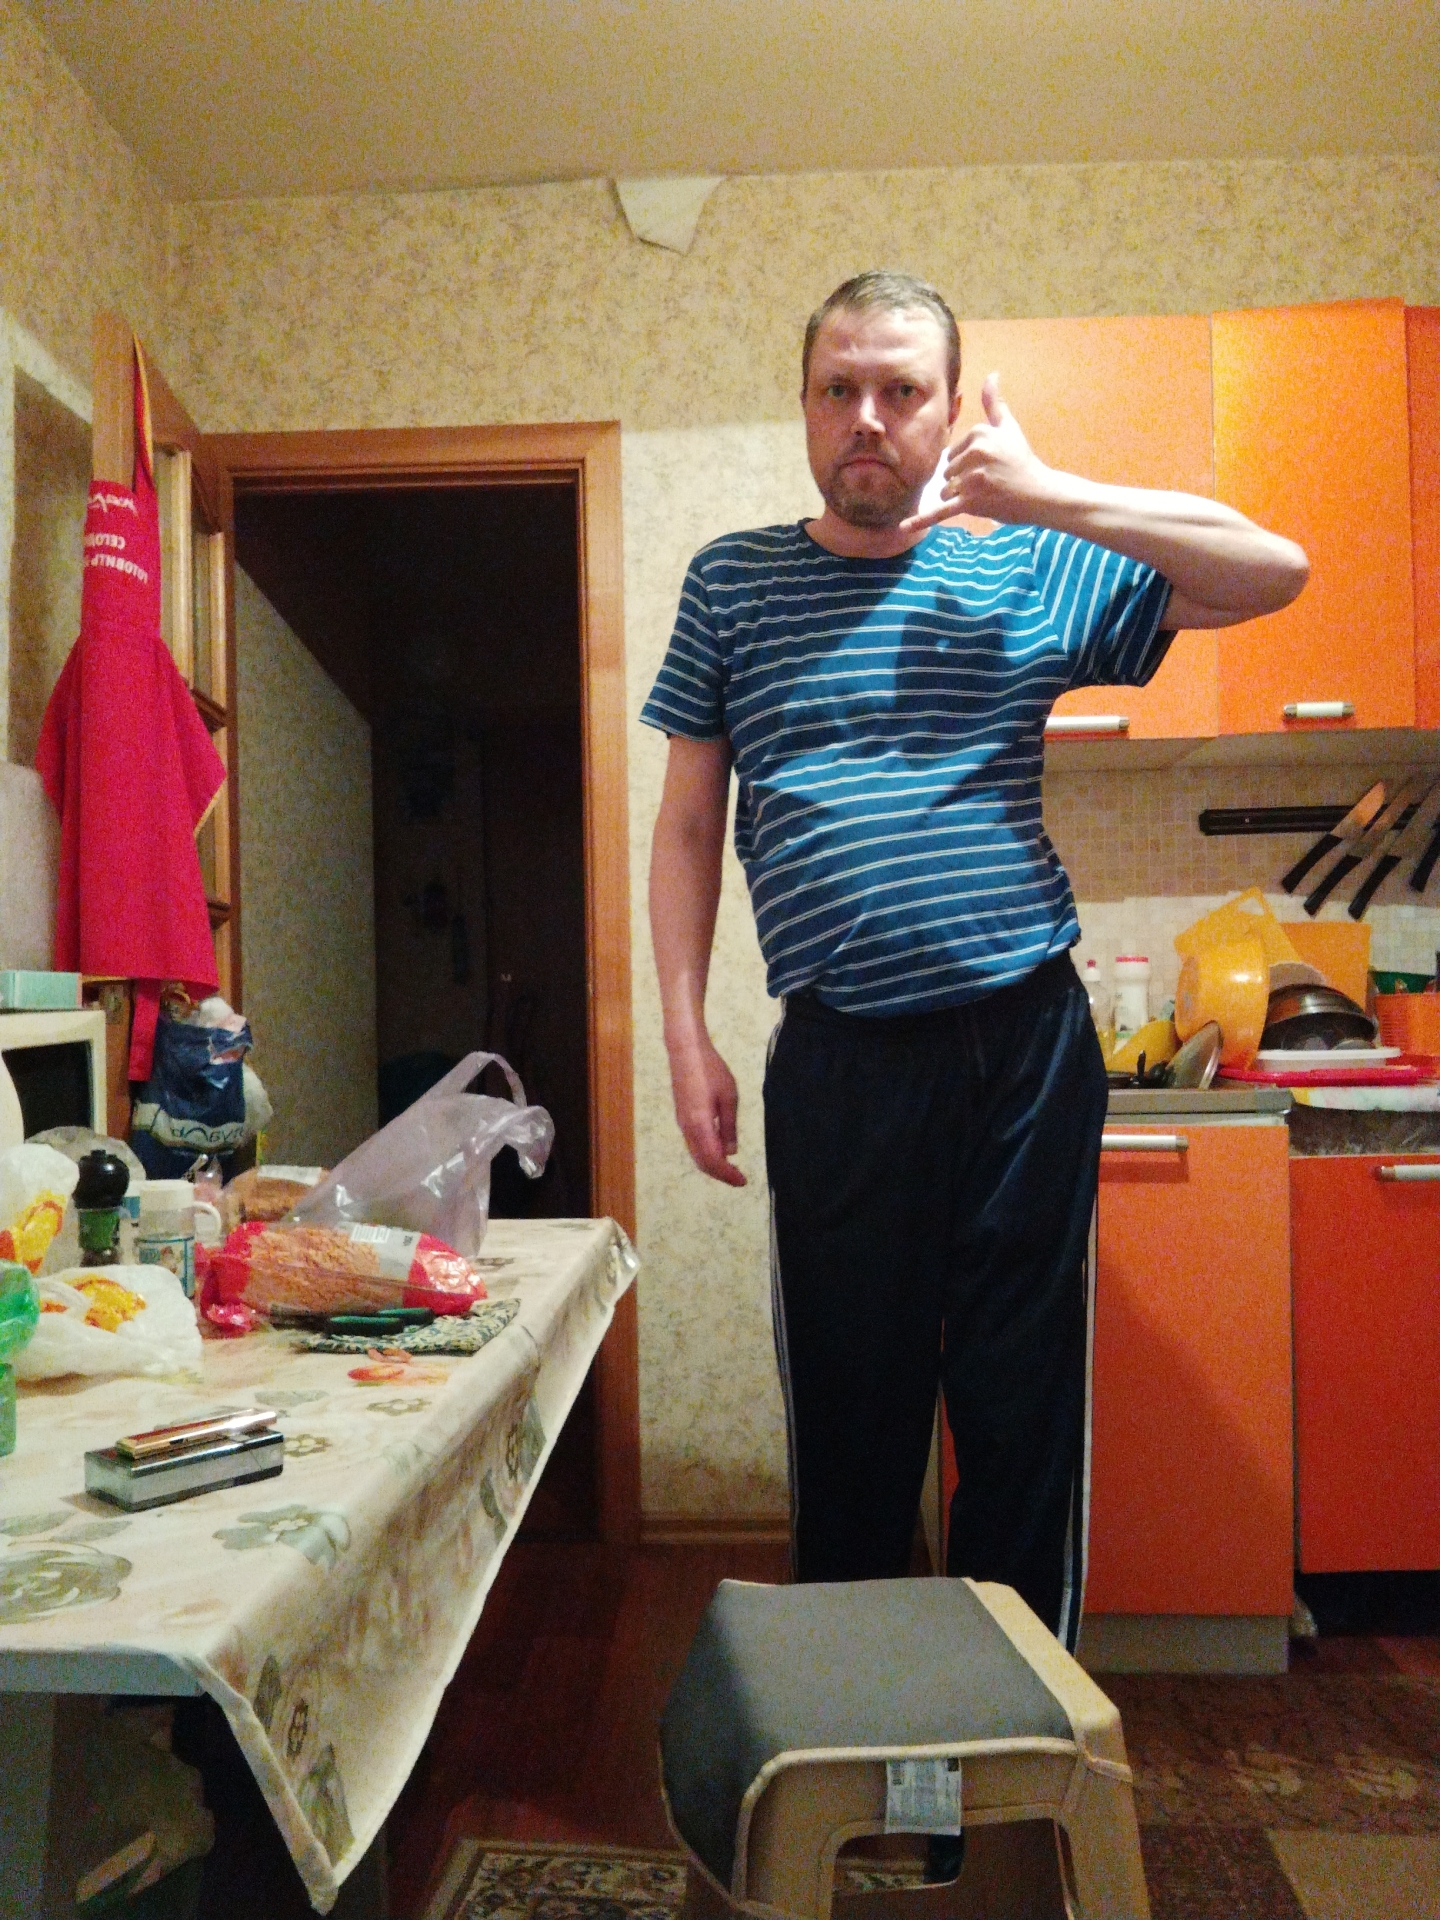
Label: noise